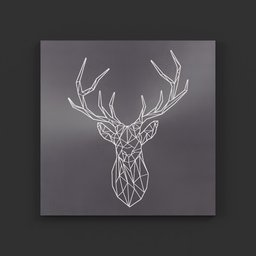
Label: decoration